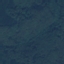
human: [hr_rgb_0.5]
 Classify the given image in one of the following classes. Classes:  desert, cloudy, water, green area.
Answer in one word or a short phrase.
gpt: green area